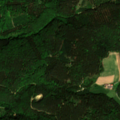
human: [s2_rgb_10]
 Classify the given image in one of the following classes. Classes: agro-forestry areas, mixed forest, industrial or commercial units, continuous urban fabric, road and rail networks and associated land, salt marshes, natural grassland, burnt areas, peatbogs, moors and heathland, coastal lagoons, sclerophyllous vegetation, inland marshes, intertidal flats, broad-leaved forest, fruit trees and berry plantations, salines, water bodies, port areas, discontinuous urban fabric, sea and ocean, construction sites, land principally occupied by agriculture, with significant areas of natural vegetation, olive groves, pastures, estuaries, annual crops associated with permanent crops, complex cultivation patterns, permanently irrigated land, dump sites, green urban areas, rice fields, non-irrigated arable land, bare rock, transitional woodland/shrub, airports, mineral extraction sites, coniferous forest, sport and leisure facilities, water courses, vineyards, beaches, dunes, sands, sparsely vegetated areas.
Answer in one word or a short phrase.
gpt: complex cultivation patterns, land principally occupied by agriculture, with significant areas of natural vegetation, coniferous forest